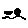
Label: moon